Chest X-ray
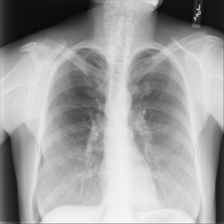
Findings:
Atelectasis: negative
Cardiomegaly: negative
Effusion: negative
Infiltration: negative
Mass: negative
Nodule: negative
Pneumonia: negative
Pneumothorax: negative
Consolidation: negative
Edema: negative
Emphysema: negative
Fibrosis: negative
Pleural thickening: negative
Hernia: negative